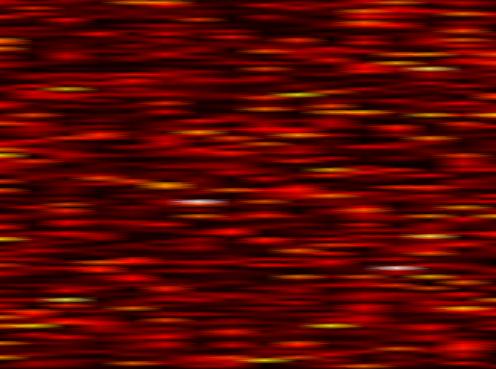
Label: WOLA